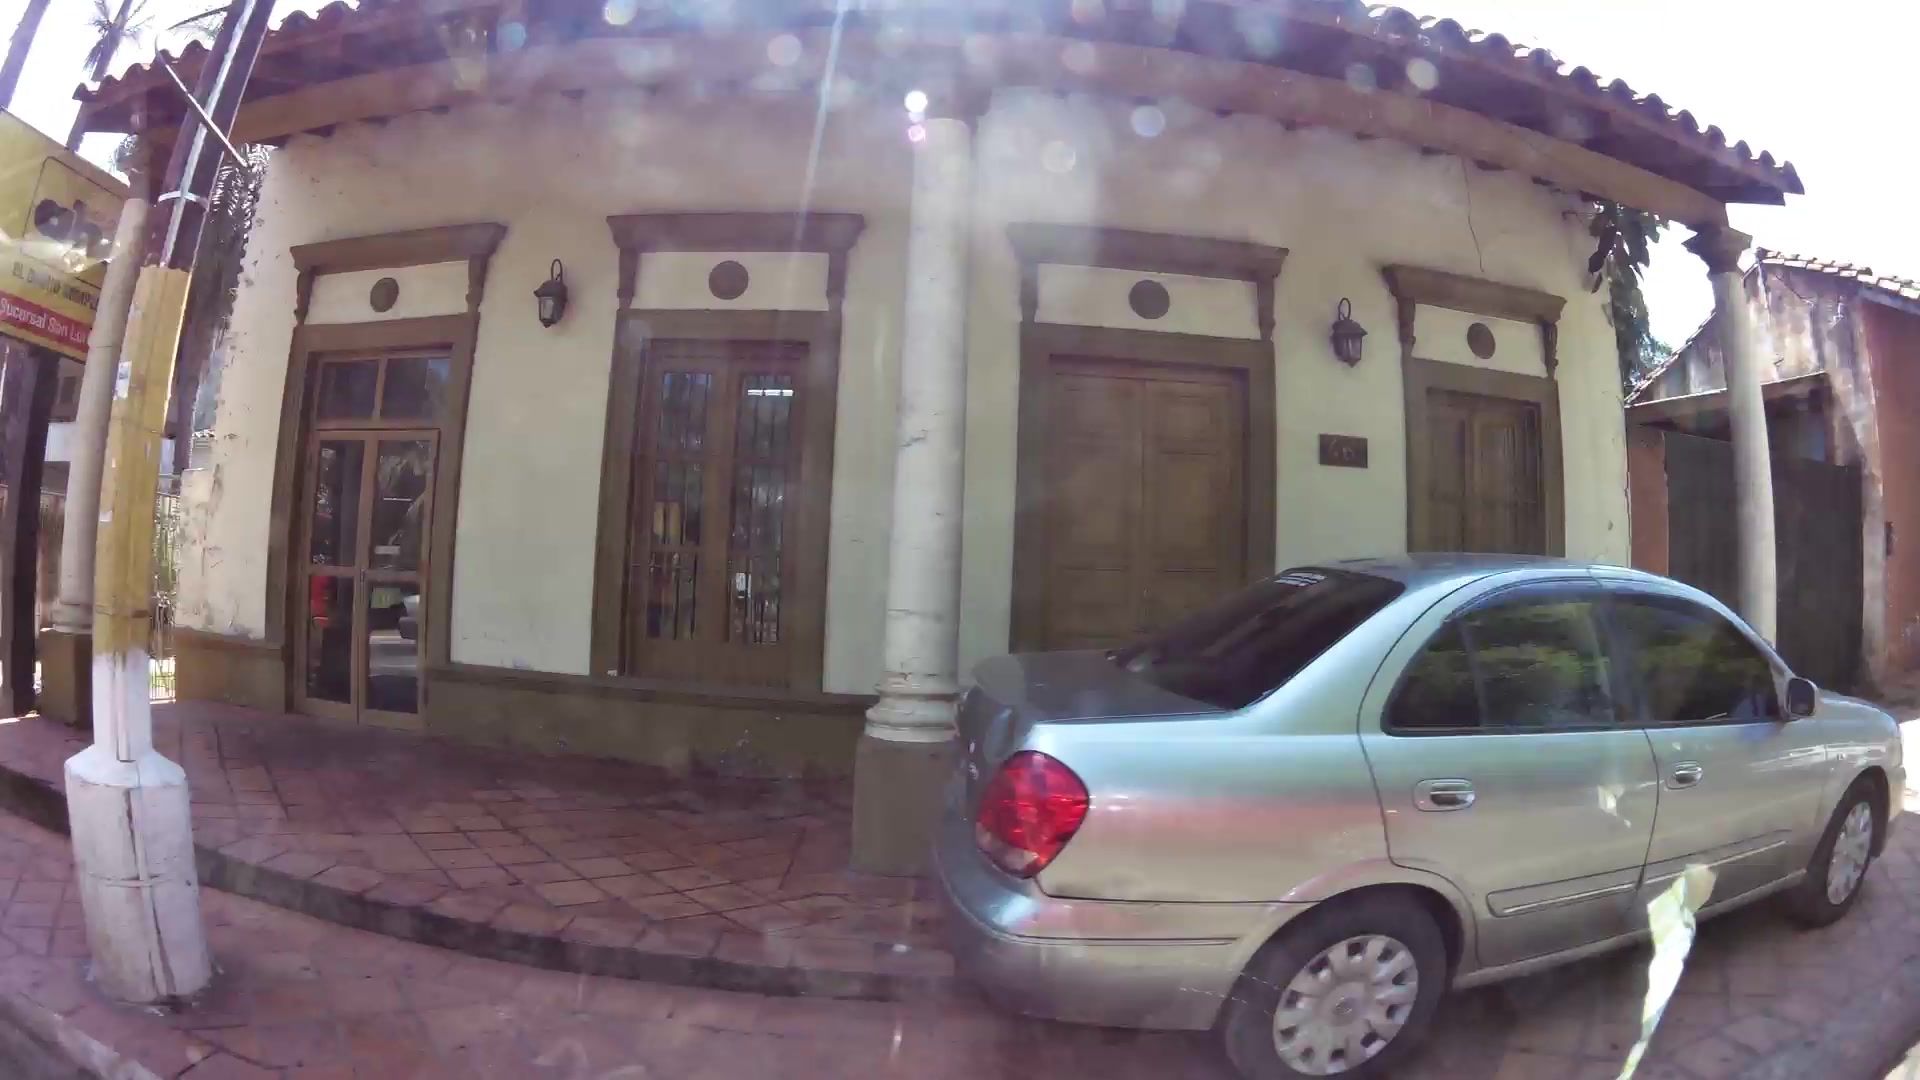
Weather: snowy
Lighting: day
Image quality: good
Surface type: walking surface
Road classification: trunk
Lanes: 2.0
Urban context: urban centre
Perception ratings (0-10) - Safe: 5.36, Lively: 7.02, Beautiful: 4.45, Boring: 1.95, Depressing: 8.54, Wealthy: 6